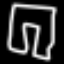
Label: pants